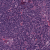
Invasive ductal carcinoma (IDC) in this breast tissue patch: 0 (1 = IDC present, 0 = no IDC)